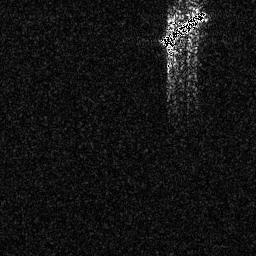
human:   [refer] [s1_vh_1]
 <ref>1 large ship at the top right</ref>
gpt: <box>[[61, 2, 82, 18, 0]]</box>